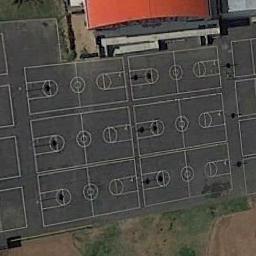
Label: basketball_court